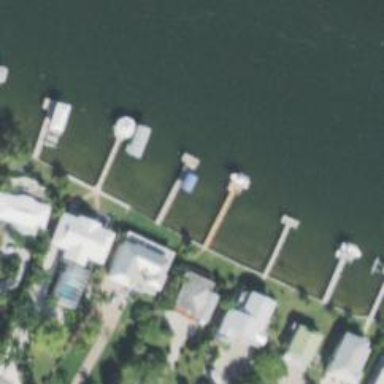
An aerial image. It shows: Man-made pier.